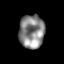
Tissue: skin
Cell type: Epithelial cells
Senescence score: 0.2825
Nuclear area (px): 835
Mean DAPI intensity: 134.364